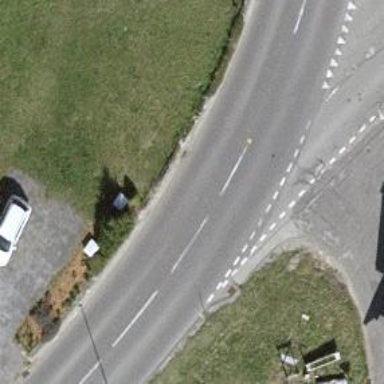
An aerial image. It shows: Secondary road.